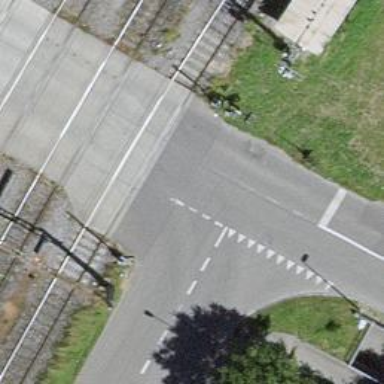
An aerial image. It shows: Level crossing with double half barrier.